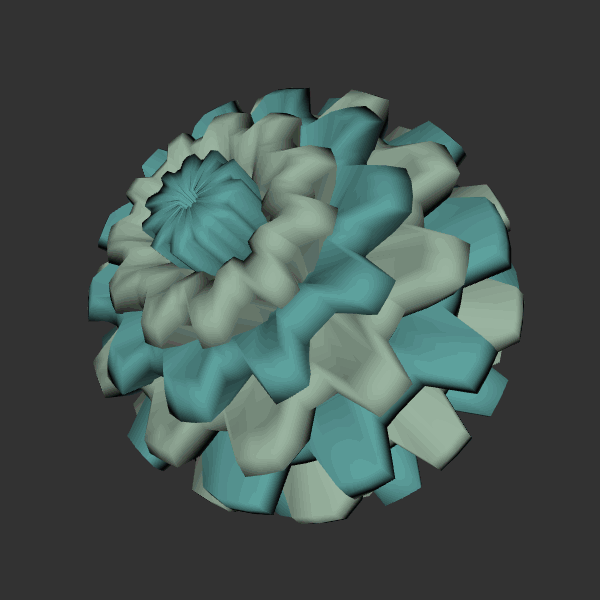
Background: dark